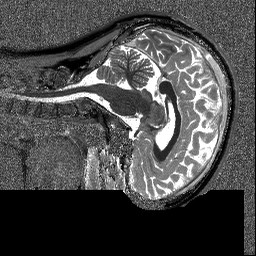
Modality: T1map
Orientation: sagittal
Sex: female